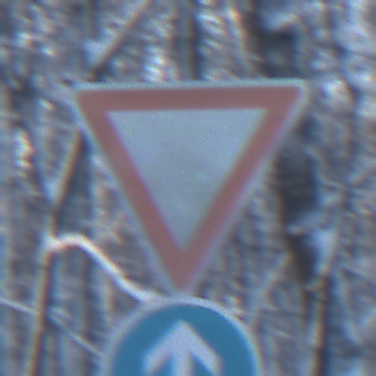
Verkehrszeichen: VorfahrtGewaehren
Zusatzzeichen unten: VorgeschriebeneFahrtrichtungGeradeaus
Umgebung: Outdoor, Nature
Tageszeit: MorningAfternoon
Wetter: Clear
Licht: Natural
Jahreszeit: Winter
Kontrast: LowContrast